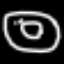
Label: donut